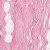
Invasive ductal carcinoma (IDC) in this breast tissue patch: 0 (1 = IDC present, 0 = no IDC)